Interaction volume radius: 5 \u00c5
Interaction volume height: 10 \u00c5
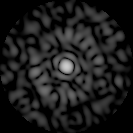
Disorder parameter: 0.8984